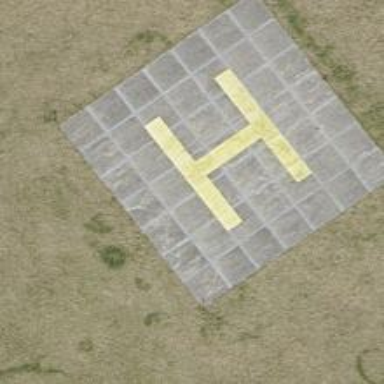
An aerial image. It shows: Image showing helipad at airport.